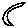
Label: moon